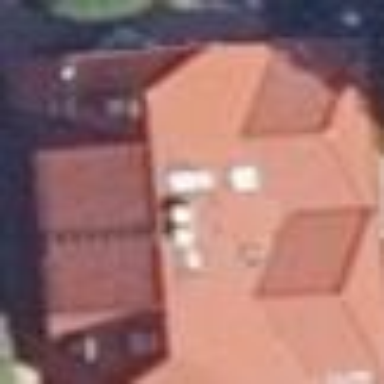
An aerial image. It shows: Building with red roof.